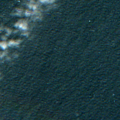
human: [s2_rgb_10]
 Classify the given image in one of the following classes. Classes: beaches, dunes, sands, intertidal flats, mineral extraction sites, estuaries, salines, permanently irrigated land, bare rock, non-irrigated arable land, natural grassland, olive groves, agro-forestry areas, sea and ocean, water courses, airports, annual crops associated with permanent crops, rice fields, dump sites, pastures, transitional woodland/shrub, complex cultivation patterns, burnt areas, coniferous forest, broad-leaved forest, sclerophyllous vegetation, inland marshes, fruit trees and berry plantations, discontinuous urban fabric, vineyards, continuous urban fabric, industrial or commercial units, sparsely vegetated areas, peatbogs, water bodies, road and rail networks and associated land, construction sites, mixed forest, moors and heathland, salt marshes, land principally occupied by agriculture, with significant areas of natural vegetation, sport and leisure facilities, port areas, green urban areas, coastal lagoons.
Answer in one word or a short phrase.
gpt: sea and ocean